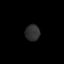
Tissue: lung
Cell type: Epithelial cells
Senescence score: 0.2137
Nuclear area (px): 232
Mean DAPI intensity: 47.177